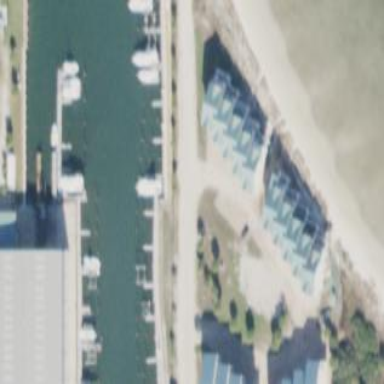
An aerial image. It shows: Marina area for leisure land.